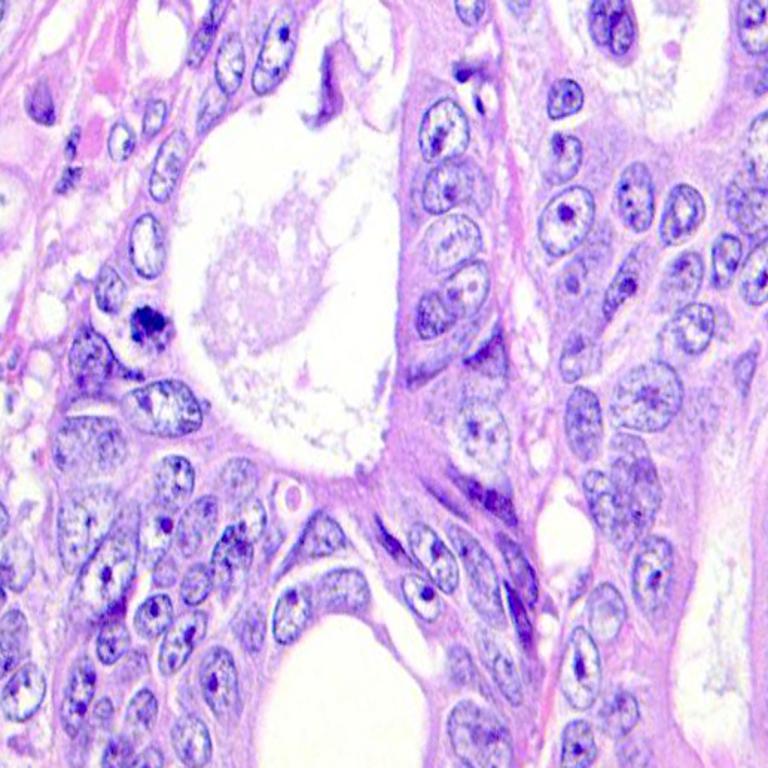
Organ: colon
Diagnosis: adenocarcinomas